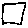
Label: square